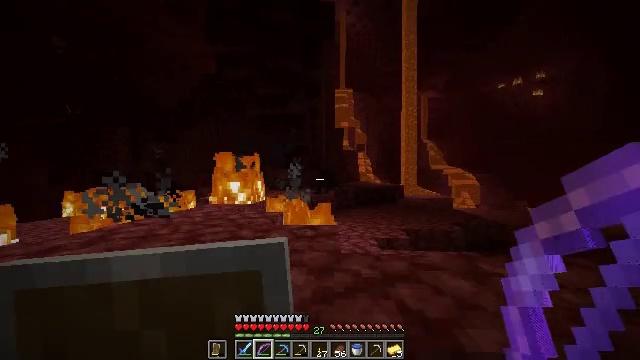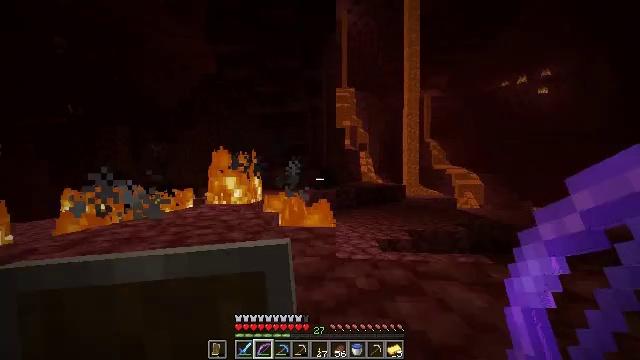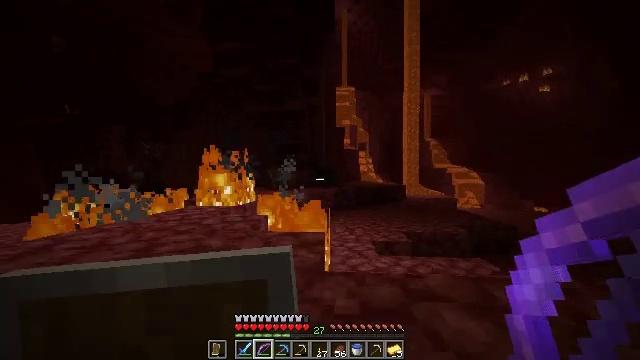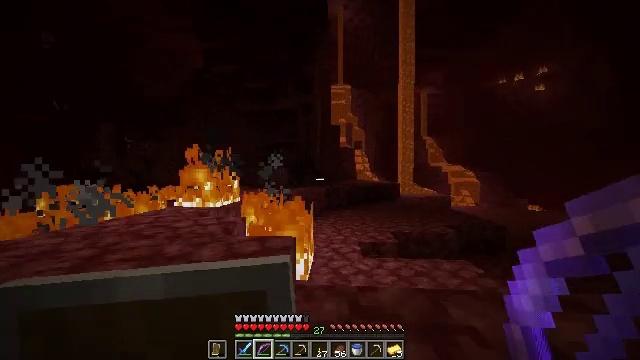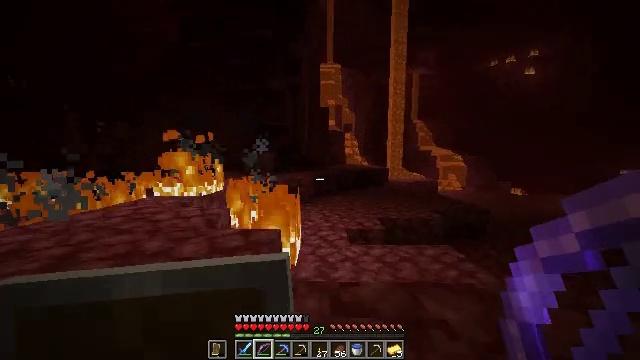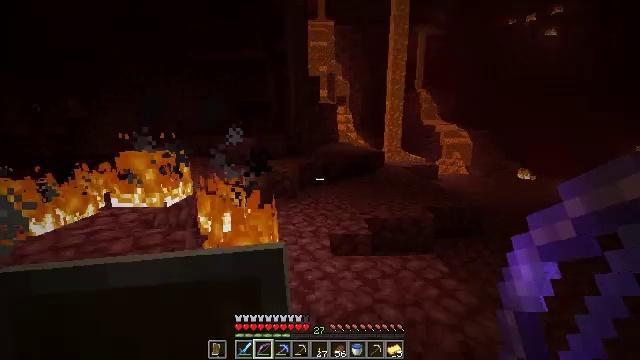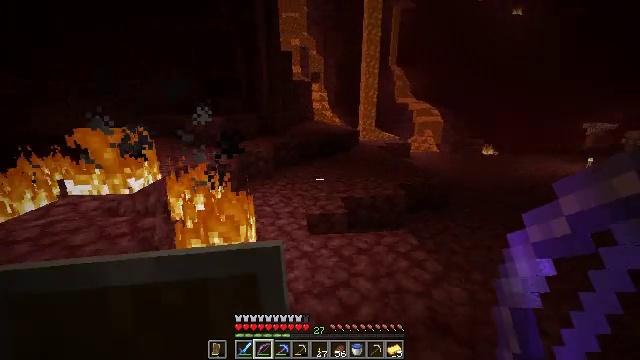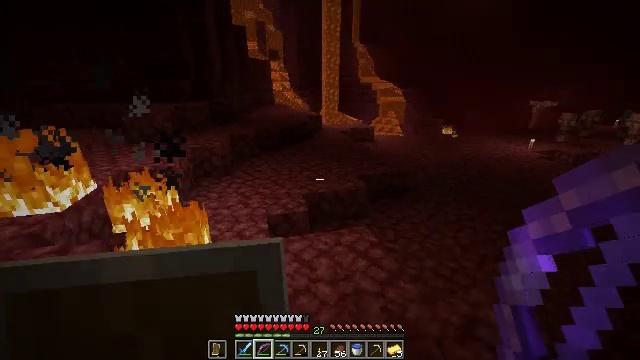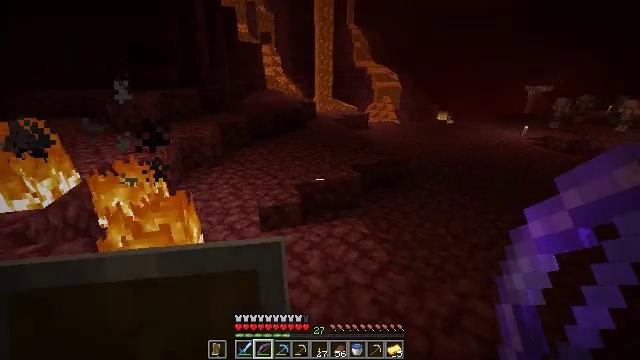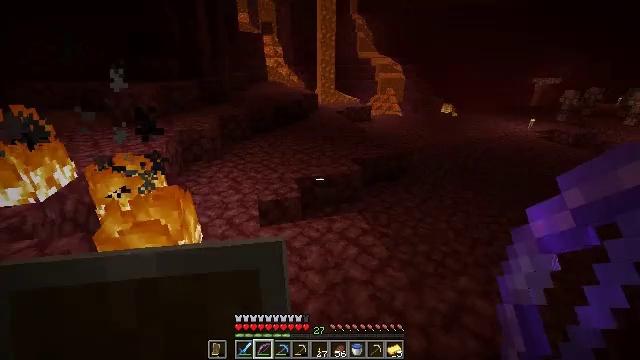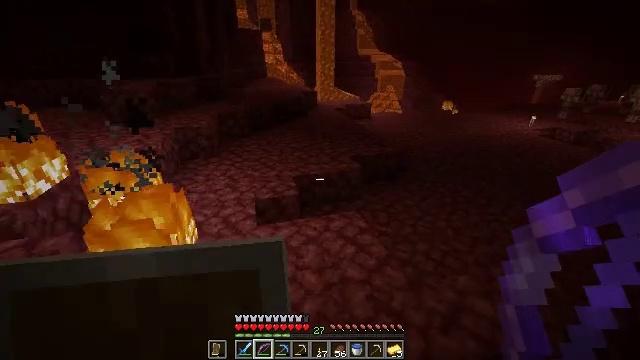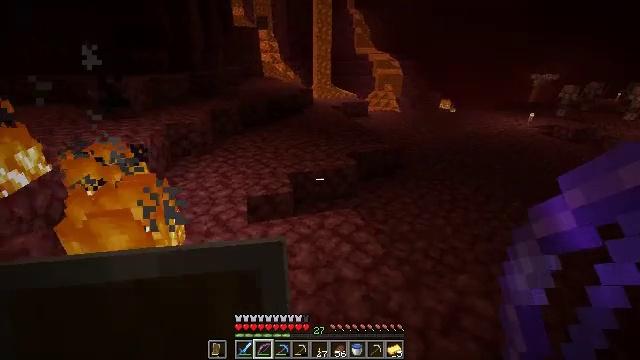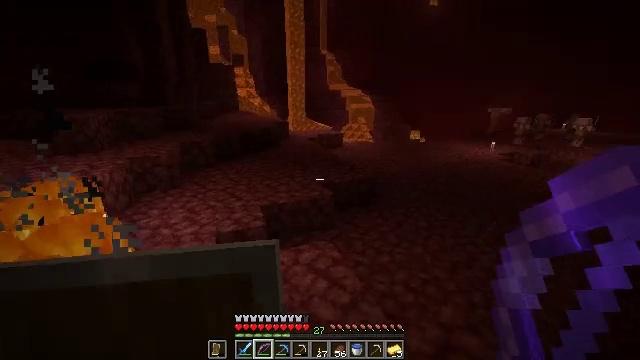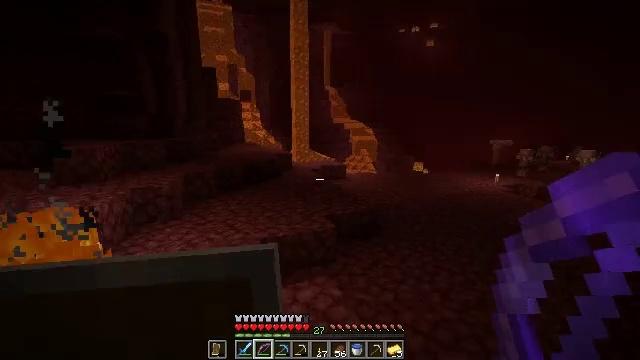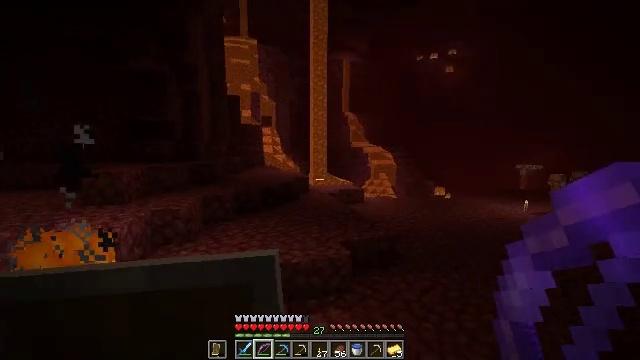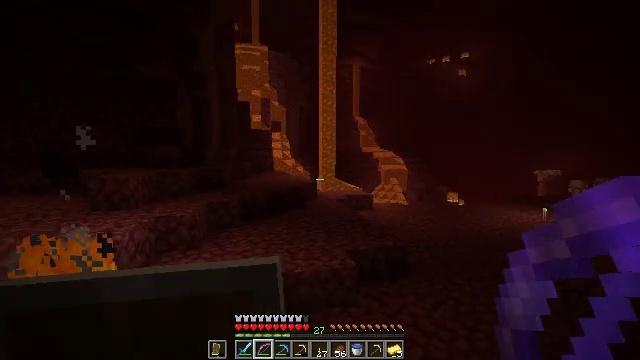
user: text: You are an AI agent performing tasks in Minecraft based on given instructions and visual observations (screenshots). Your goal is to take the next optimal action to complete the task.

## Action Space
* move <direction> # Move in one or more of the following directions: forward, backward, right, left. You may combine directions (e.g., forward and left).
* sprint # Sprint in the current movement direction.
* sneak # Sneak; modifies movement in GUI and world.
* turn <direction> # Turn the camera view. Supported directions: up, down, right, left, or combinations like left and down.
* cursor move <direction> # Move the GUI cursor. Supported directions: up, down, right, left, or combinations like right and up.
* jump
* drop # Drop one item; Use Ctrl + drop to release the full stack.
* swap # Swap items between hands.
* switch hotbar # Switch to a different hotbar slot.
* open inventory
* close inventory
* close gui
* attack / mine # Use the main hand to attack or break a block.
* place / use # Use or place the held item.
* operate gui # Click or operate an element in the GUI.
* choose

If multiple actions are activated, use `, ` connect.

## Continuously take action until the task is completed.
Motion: motion action
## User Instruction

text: Destroy the fire.
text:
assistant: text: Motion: move forward and move right
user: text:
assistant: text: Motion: move forward and move right
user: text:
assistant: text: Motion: move forward and move right
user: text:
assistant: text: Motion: move forward and move right, turn right and down, jump
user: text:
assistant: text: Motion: move forward and move right, turn right and down, jump
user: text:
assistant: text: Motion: move forward, turn right and down, jump
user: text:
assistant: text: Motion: move forward, turn right and down, jump
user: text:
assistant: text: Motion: move forward, turn right and down
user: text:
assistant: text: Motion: move forward, turn down
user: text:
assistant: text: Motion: move forward
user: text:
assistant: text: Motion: move forward
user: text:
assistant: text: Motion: move forward and move right, turn right and up
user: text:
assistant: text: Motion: move forward and move right, turn up
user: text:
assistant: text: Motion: move forward and move right, turn left and up
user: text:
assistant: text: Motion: move forward, turn left and up
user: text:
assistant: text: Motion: move forward, turn left
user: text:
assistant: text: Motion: move forward, turn left and down
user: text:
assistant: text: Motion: move forward, turn left
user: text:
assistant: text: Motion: move forward, turn left and up
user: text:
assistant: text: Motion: move forward, turn left and up
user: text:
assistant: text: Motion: move forward, turn up
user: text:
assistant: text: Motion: move forward, turn up, jump
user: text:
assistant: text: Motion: move forward, turn up, jump
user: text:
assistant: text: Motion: move forward, turn right and up, jump
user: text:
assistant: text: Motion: move forward, turn right and up, jump
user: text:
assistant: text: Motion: move forward
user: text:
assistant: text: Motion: move forward
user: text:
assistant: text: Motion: move forward
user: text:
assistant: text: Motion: move forward, turn right and up
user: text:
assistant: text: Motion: move forward, turn right and up, jump